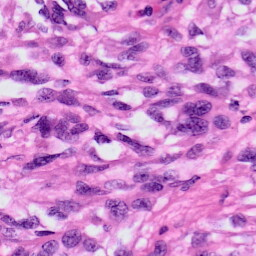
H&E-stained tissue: Skin